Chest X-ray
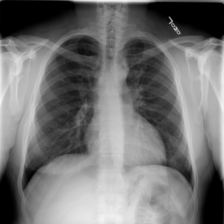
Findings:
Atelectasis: negative
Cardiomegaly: negative
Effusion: negative
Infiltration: positive
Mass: negative
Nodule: negative
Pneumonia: negative
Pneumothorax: negative
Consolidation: negative
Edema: negative
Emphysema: negative
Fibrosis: negative
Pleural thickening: negative
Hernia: negative